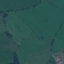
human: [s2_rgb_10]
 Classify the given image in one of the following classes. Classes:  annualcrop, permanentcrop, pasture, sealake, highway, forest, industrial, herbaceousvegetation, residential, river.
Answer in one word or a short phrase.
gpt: Pasture